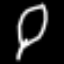
Label: leaf